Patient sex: F
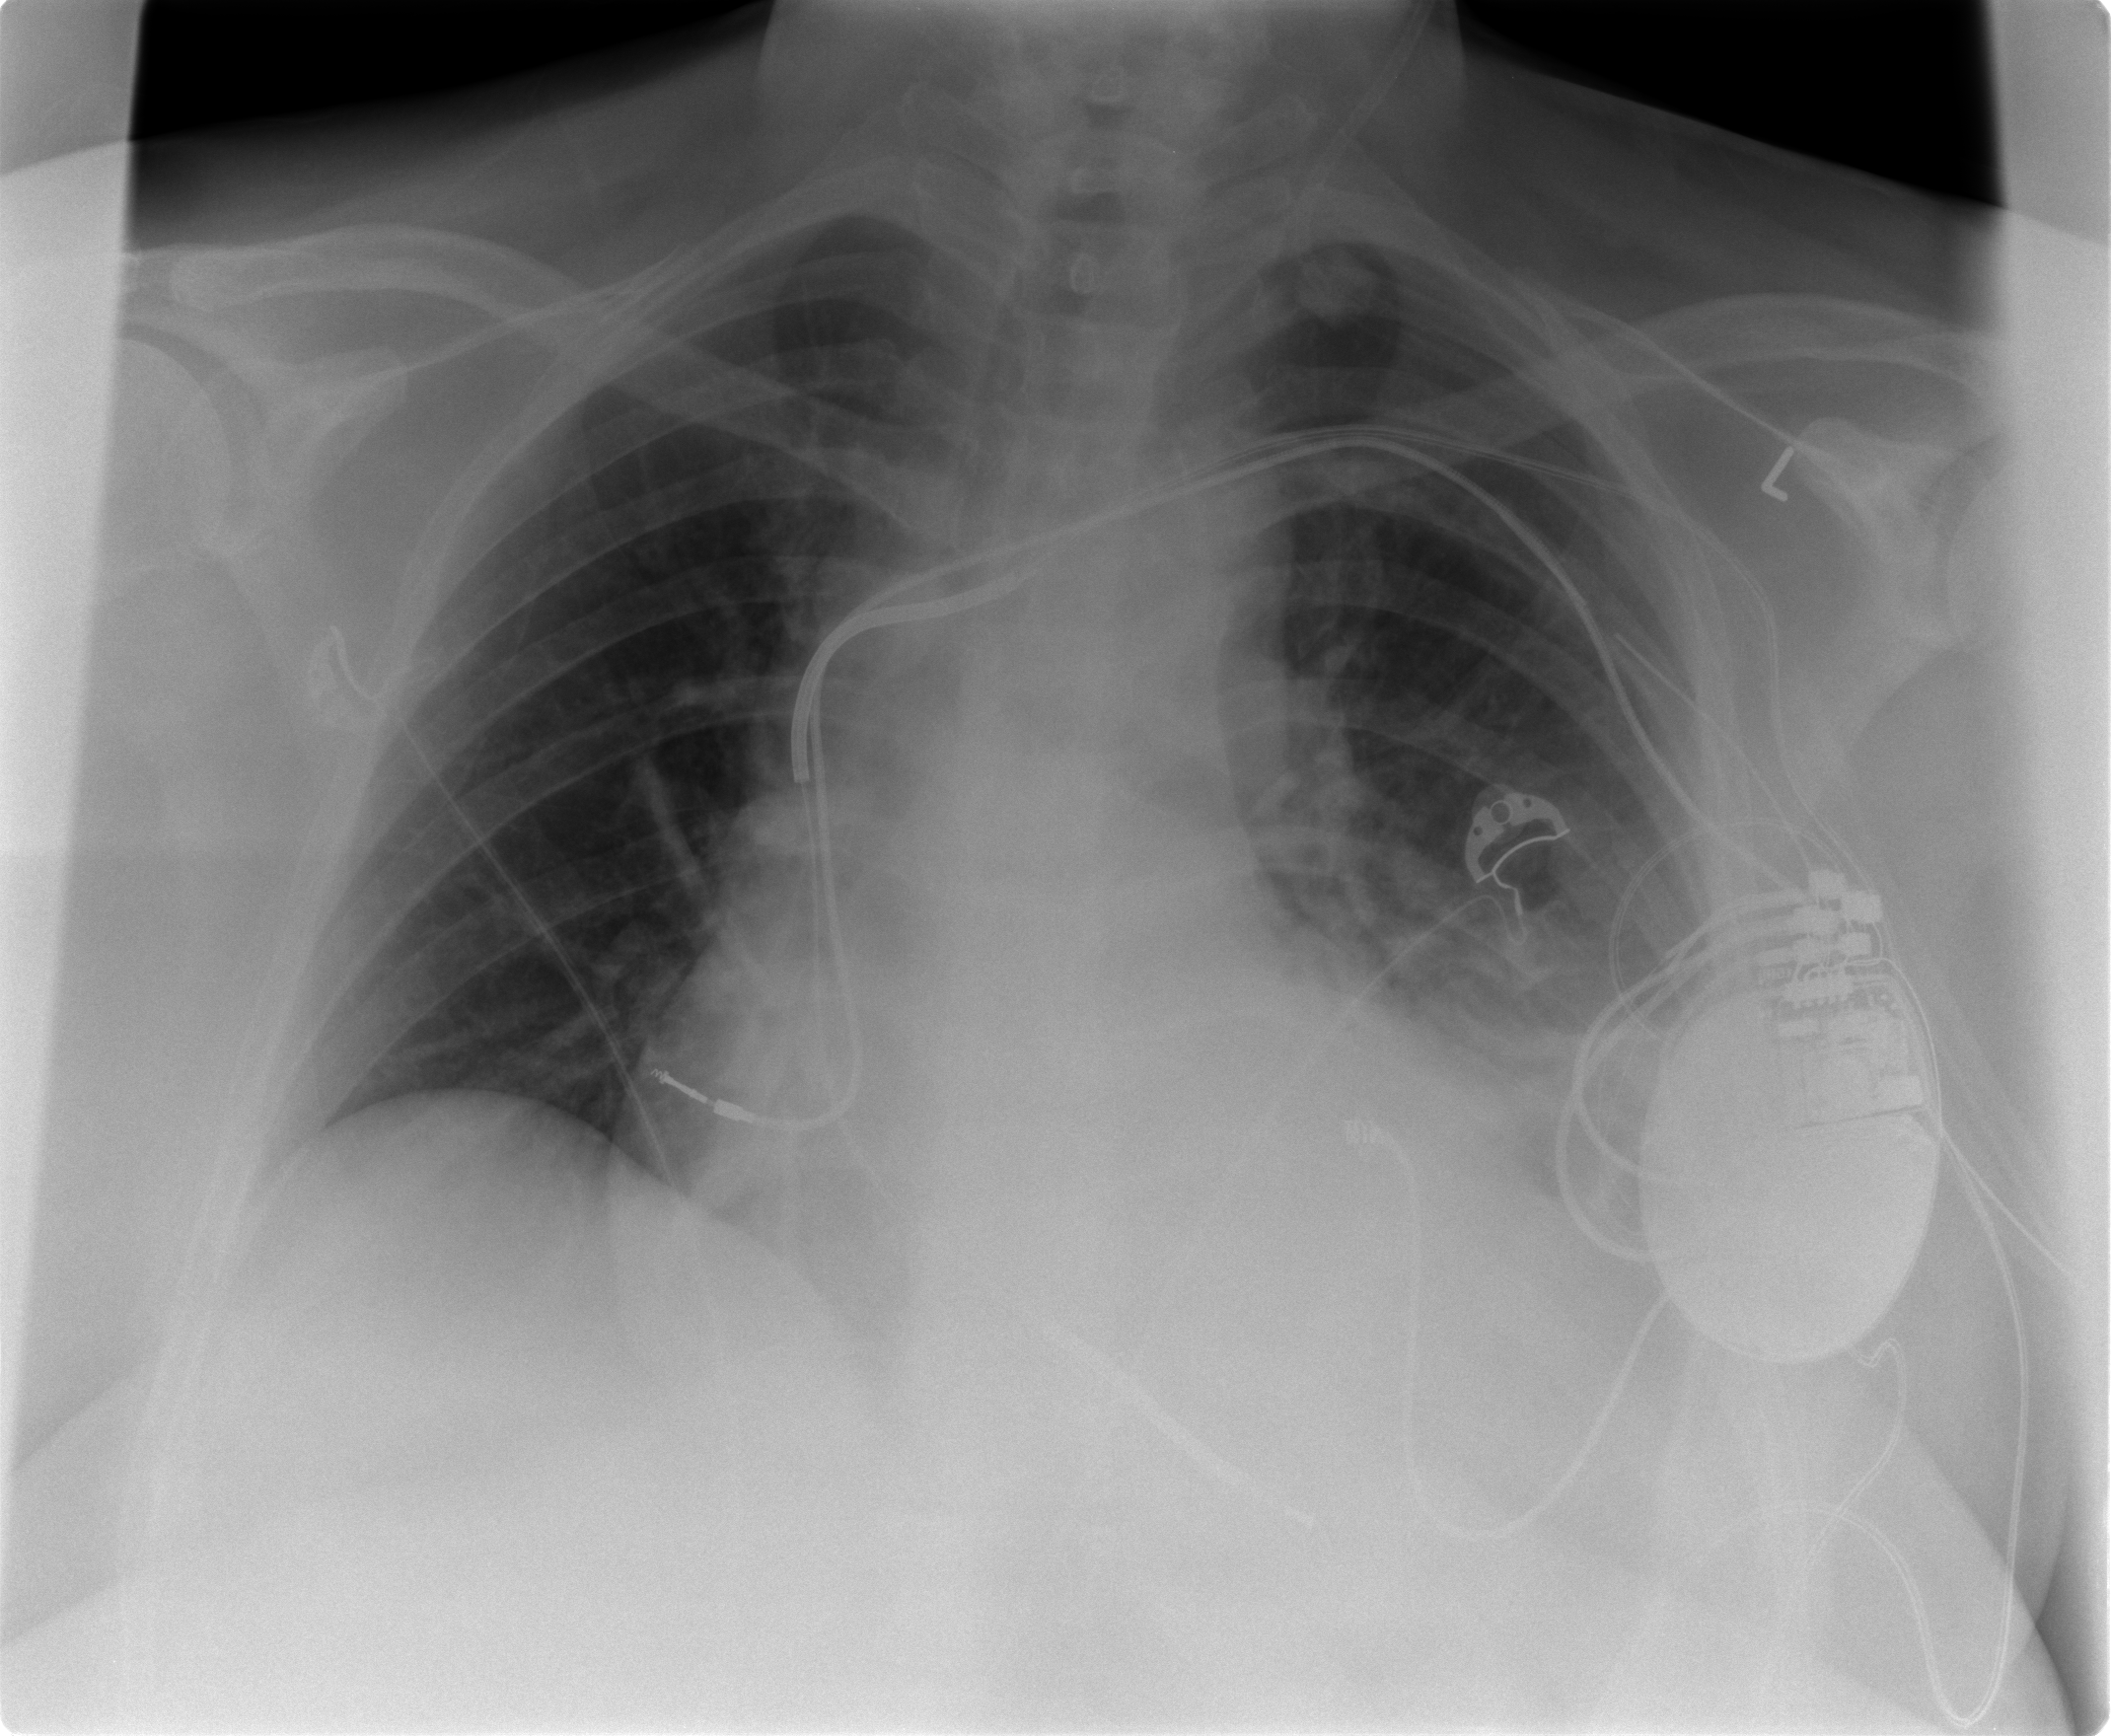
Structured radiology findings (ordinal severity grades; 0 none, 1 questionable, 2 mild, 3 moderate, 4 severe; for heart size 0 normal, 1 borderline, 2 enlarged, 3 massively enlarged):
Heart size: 2
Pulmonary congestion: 1
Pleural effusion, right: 0
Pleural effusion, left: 1
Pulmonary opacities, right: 0
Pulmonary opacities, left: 2
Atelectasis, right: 1
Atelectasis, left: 2